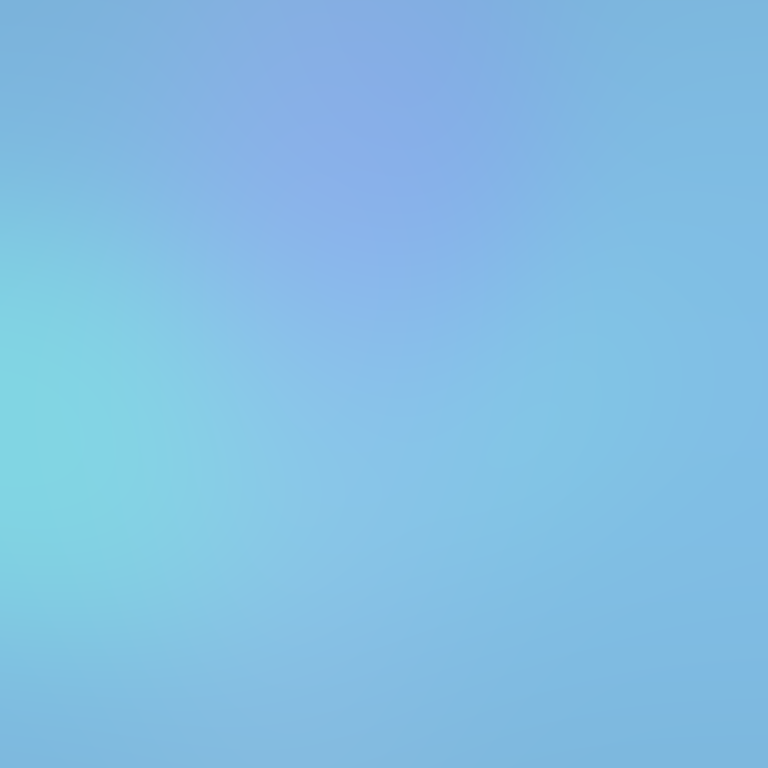
Abstract light effect, smooth gradient from soft blue to light teal, calm atmosphere, diffuse light, no room, no furniture, no objects.